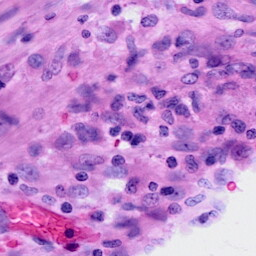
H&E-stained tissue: Ovarian